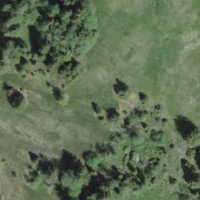
EUNIS habitat code: 41
Species observed at this site:
Parnassia palustris